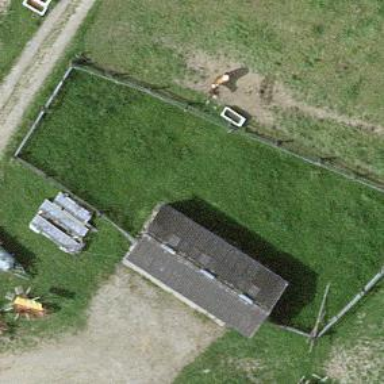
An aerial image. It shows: Stable building.